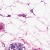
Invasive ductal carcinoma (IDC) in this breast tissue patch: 0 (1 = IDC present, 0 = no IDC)